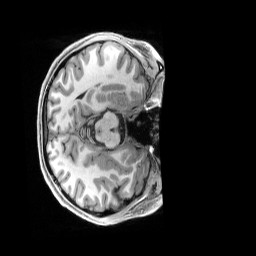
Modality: T1w
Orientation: axial
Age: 18
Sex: male
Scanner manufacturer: siemens
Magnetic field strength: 3 T
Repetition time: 2.5 s
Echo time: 0.00296 s